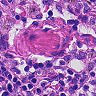
Metastatic tissue present: no